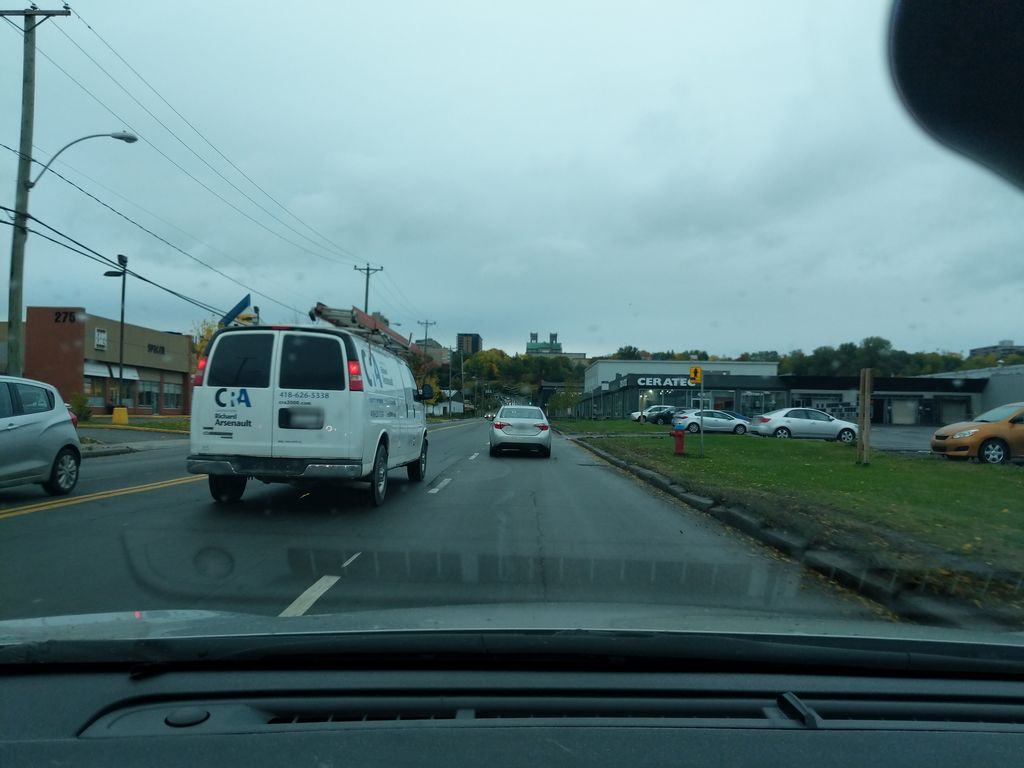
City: quebec_city